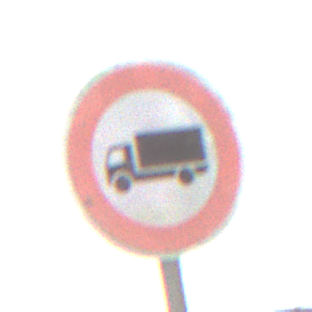
Verkehrszeichen: VerbotFuerKraftfahrzeugeUeberDreiKommaFuenfTonnen
Umgebung: Outdoor, Nature
Tageszeit: MorningAfternoon
Wetter: Overcast
Licht: Natural
Jahreszeit: NotSpecified
Kontrast: LowContrast